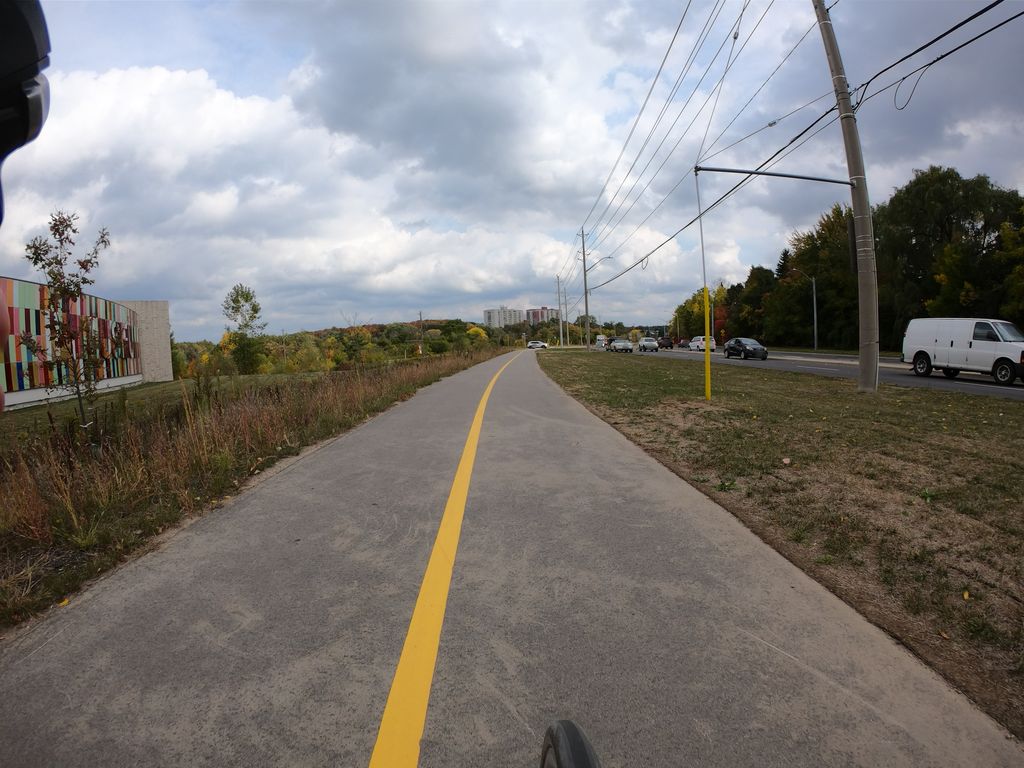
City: kitchener-waterloo